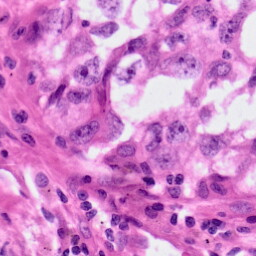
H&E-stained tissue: Lung